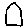
Label: house